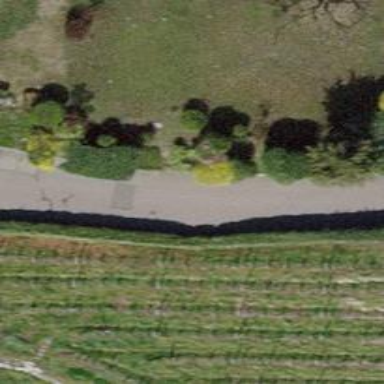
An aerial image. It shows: Retaining wall.